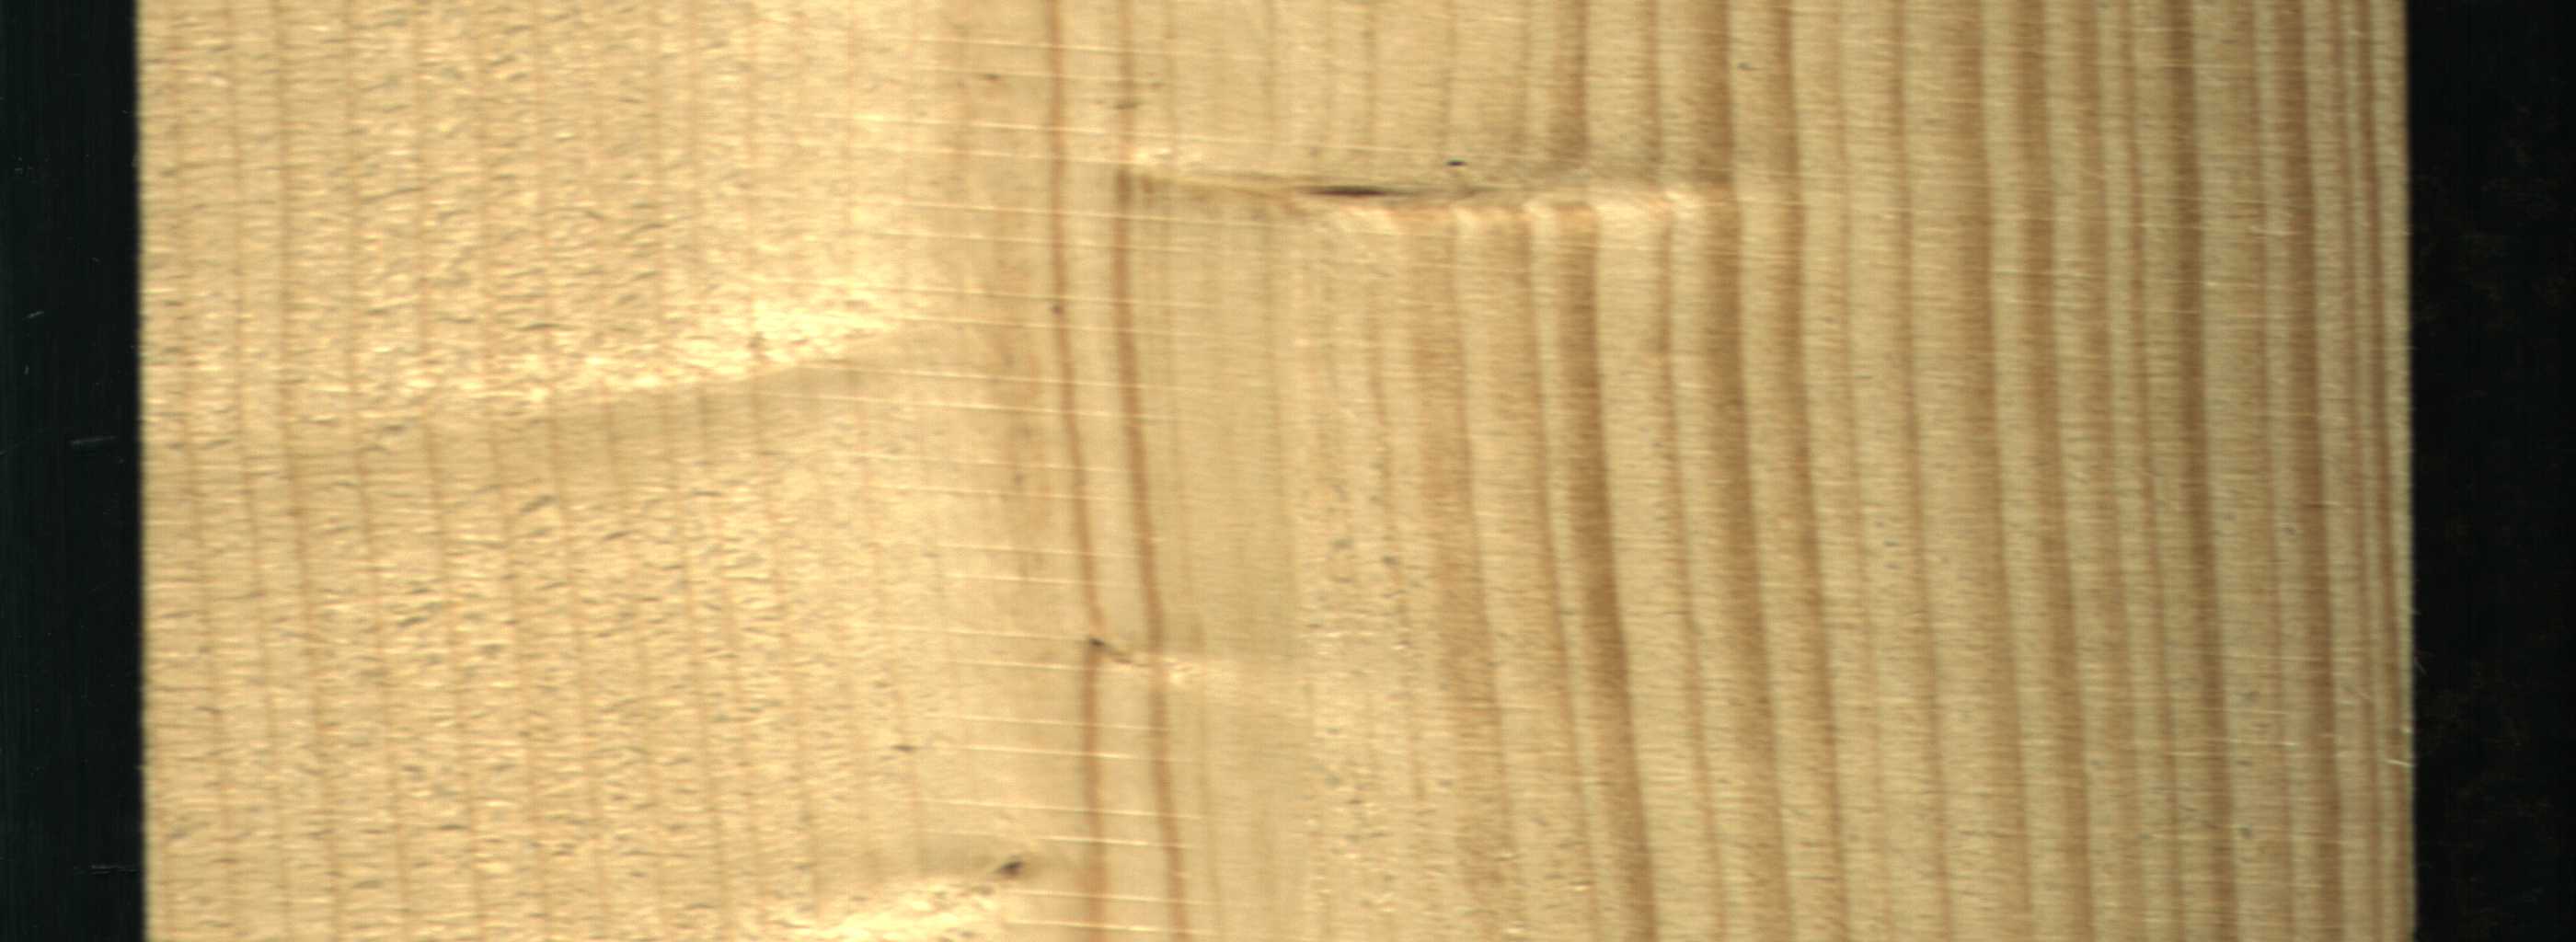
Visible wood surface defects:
Live_Knot